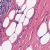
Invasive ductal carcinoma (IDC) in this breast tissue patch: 1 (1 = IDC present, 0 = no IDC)